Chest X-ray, PA view. Patient: 67 years old, sex F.
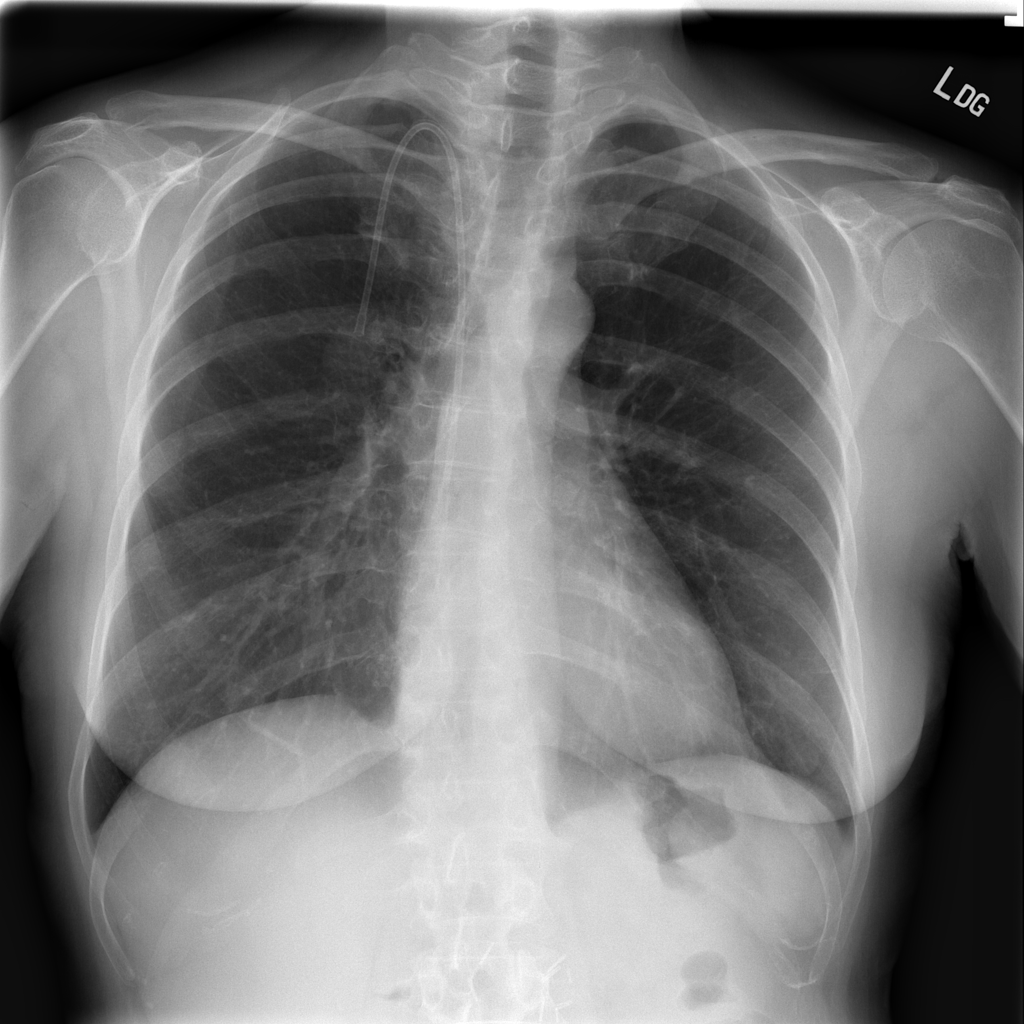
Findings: No Finding